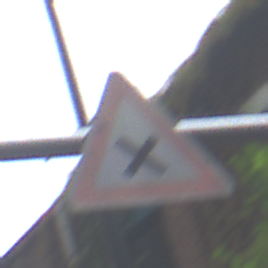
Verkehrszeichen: KreuzungOderEinmuendung
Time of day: MorningAfternoon
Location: Outdoor (Urban)
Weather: Overcast
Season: NotSpecified
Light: Natural